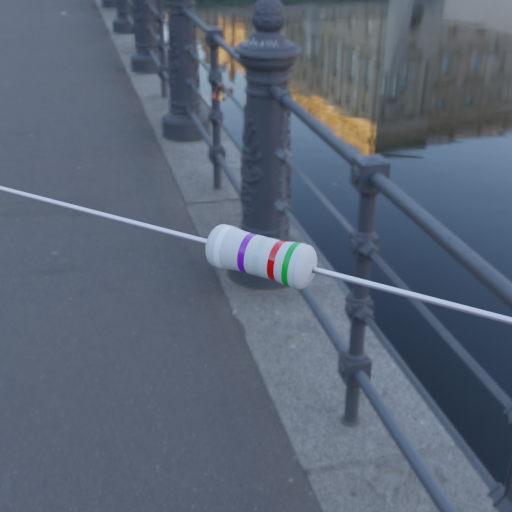
Resistor colour bands (in order): white, violet, silver, red, green